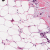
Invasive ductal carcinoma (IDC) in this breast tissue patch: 1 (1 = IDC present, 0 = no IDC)